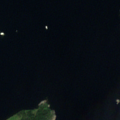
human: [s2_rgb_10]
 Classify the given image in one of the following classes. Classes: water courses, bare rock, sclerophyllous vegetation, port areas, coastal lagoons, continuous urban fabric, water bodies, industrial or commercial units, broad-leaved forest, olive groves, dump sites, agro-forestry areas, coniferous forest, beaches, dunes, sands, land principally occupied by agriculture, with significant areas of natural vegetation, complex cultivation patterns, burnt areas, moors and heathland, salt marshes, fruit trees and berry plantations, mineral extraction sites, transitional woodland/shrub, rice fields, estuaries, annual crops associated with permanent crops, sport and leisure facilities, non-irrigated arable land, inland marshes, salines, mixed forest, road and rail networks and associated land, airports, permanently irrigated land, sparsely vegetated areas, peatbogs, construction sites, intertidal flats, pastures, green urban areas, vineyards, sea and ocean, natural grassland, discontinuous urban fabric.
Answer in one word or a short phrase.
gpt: mixed forest, water bodies